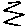
Label: zigzag